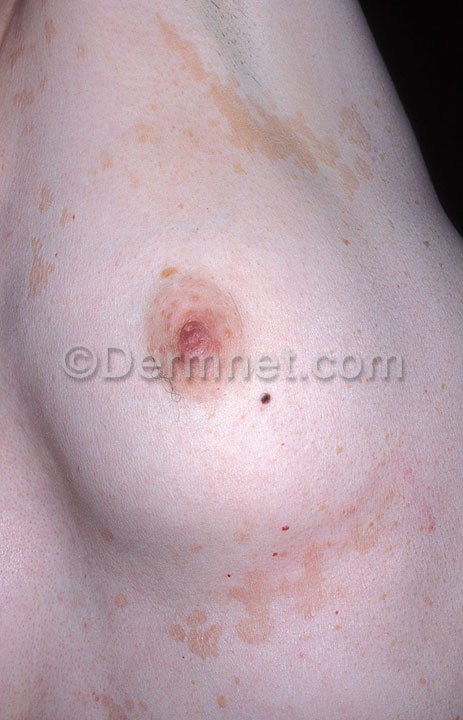
Disease: Tinea Ringworm Candidiasis and other Fungal Infections